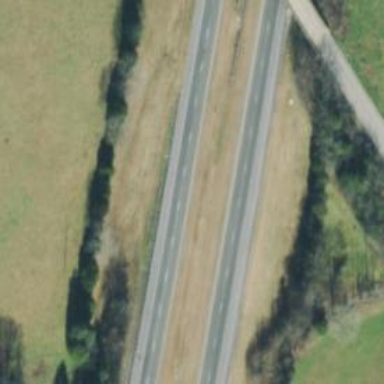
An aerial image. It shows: Motorway.